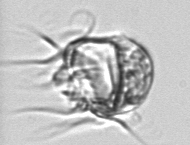
Label: Leegaardiella_ovalis